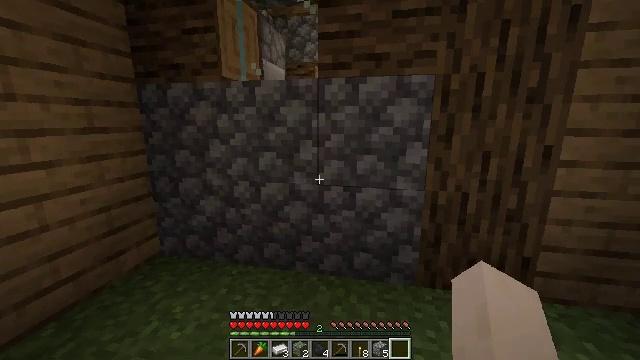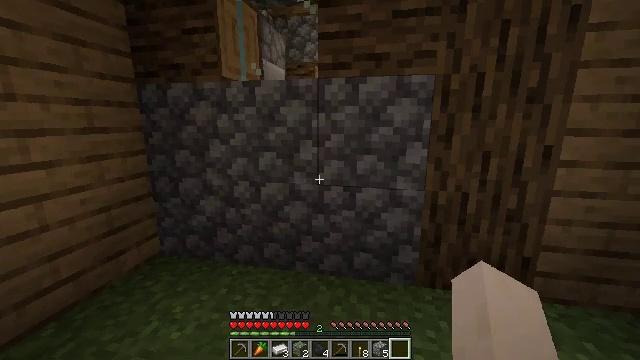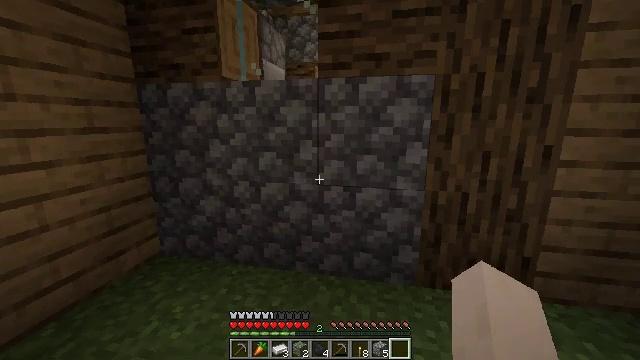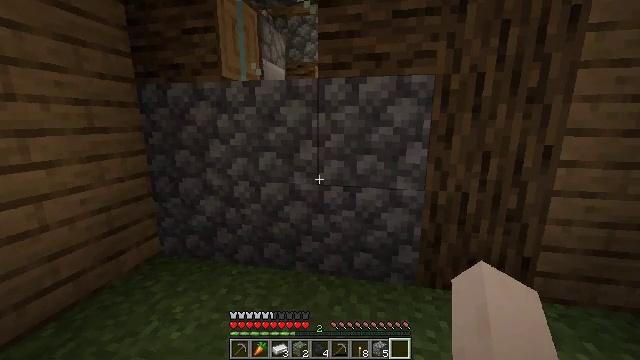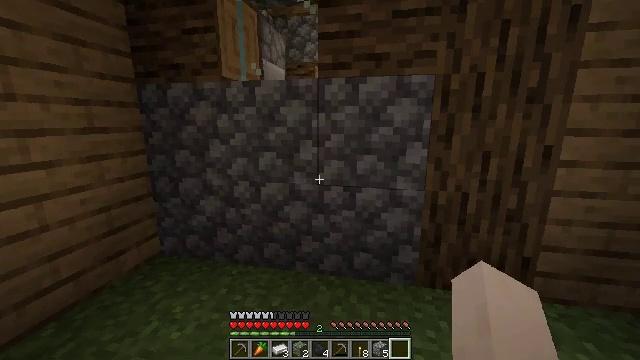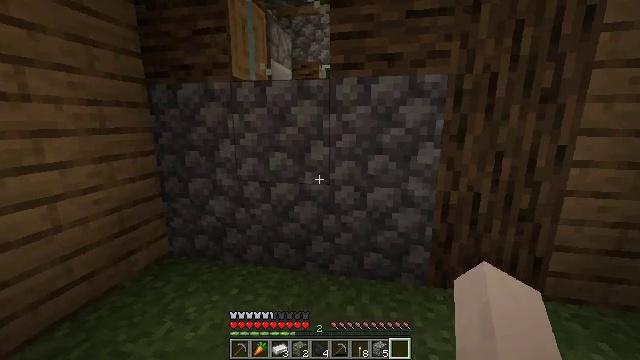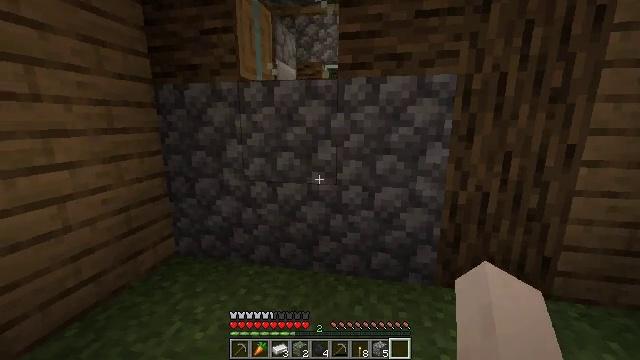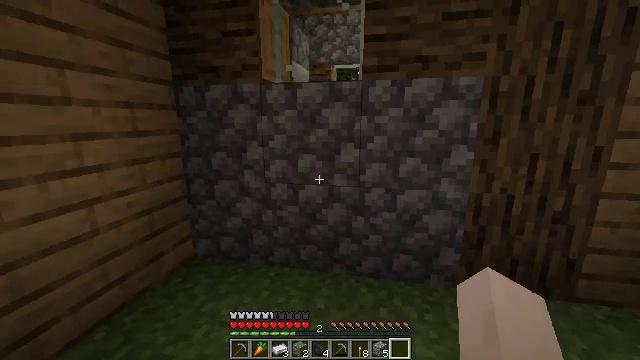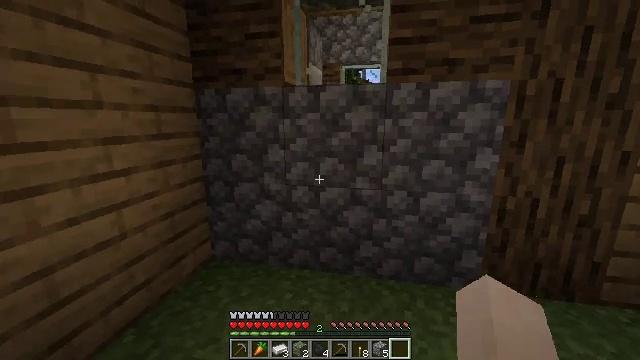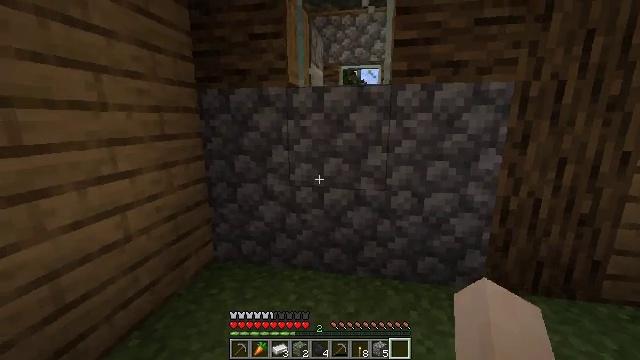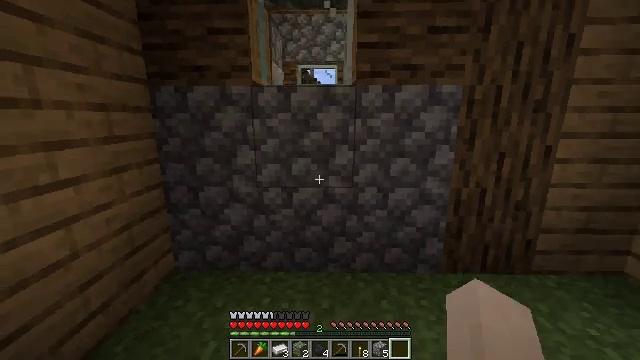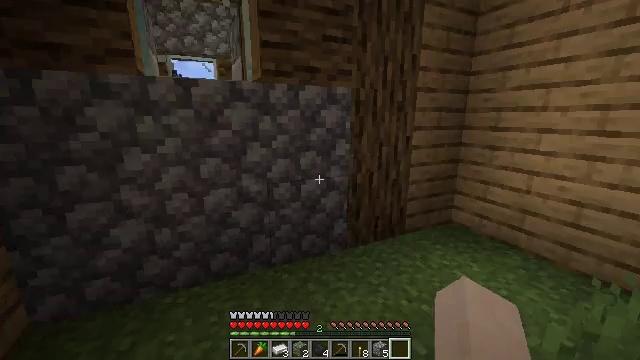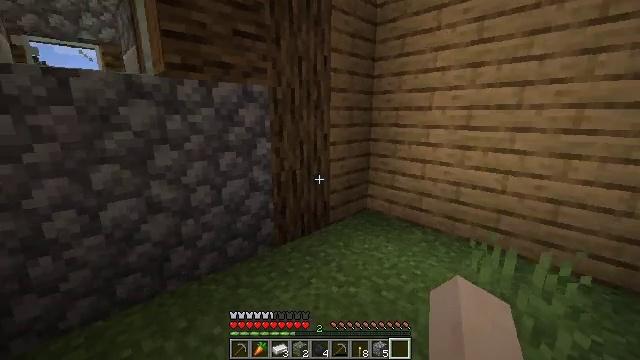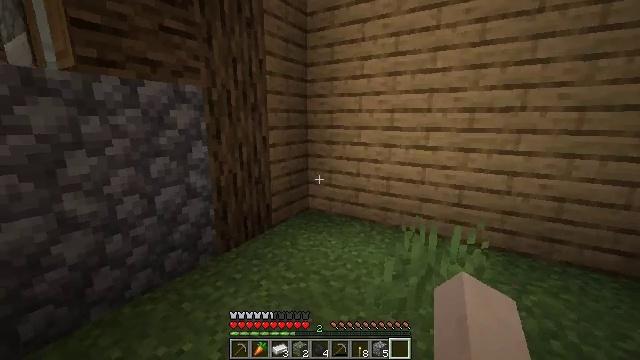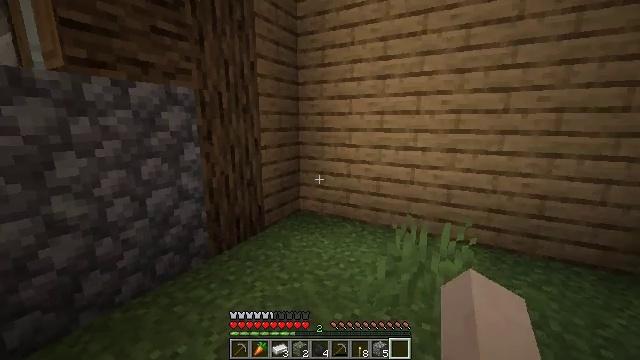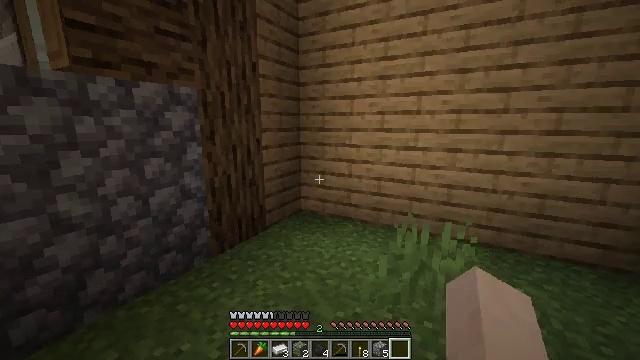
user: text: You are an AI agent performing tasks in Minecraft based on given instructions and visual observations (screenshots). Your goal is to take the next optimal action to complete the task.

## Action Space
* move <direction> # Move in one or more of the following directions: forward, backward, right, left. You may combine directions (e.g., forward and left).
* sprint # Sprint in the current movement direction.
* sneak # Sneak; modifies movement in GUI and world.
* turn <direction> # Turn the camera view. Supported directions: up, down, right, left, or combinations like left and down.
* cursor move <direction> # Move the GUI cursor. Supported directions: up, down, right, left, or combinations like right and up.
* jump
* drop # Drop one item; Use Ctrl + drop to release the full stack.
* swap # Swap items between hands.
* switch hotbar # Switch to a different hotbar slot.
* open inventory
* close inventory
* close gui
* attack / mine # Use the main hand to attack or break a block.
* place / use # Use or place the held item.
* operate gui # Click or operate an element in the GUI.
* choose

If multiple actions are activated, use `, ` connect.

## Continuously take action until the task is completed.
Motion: motion action
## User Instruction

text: Gather some oak planks.
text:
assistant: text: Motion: no_op
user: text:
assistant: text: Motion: no_op
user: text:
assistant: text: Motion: no_op
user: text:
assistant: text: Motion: no_op
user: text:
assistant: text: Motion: move left
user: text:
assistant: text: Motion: move left
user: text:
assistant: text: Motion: move left
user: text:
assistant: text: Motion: move left
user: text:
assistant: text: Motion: move left, turn right
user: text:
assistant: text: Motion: move left, turn right
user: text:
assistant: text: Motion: move left, turn right
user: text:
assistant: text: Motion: turn right
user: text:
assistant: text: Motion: turn right
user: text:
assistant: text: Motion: turn right
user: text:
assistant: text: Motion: no_op
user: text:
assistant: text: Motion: no_op
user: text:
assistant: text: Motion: no_op
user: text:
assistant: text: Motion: turn left
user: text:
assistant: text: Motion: turn left
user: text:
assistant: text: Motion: no_op
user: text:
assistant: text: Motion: no_op
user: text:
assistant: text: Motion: no_op
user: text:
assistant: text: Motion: turn left
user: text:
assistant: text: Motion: turn left
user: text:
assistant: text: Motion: no_op
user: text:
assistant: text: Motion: no_op
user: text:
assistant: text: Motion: no_op
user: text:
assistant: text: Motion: no_op
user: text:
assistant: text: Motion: no_op
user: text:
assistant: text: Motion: no_op